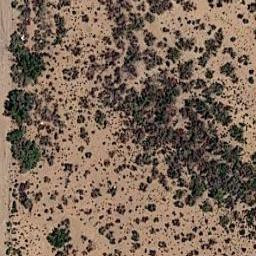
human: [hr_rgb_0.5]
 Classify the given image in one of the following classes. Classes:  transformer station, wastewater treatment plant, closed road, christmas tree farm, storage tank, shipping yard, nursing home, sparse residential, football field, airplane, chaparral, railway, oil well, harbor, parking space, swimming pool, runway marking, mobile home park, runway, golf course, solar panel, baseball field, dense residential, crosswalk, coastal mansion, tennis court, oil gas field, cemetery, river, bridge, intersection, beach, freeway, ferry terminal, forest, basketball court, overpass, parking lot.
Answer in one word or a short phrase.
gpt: chaparral